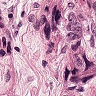
Metastatic tissue present: yes